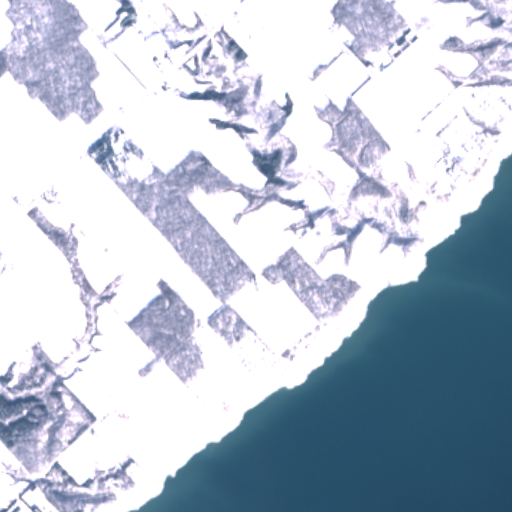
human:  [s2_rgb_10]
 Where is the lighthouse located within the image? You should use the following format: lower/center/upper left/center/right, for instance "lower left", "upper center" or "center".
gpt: The lighthouse is located in the center right of the image.
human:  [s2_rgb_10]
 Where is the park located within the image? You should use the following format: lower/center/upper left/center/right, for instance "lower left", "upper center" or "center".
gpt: The park is located in the center right of the image.
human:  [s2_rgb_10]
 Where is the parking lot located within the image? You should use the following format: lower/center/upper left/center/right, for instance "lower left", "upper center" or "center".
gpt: The parking lot is located in the center right of the image.
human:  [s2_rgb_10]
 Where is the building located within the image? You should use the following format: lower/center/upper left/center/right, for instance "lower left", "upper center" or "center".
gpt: There is no building in the image.